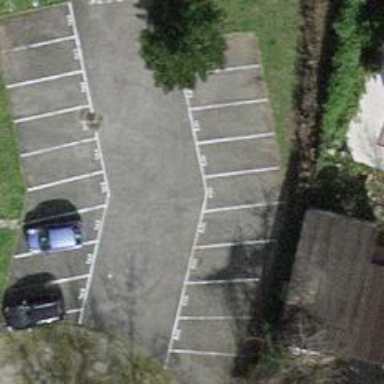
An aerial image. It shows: Road serving as parking aisle.